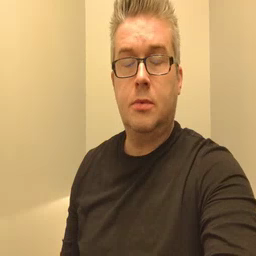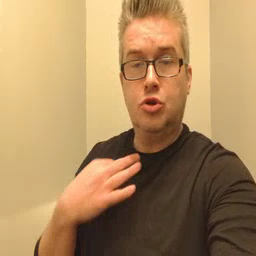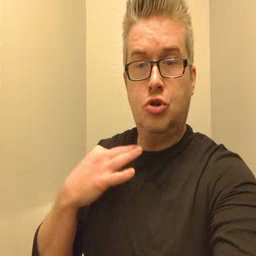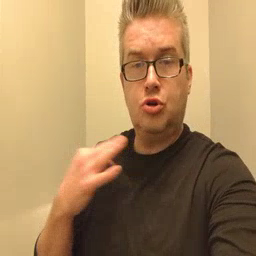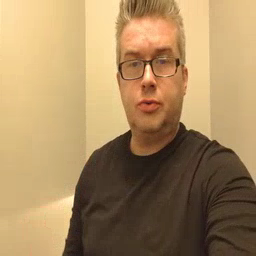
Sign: shirt